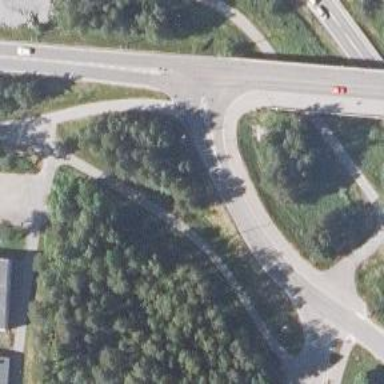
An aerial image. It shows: Asphalt cycleway.